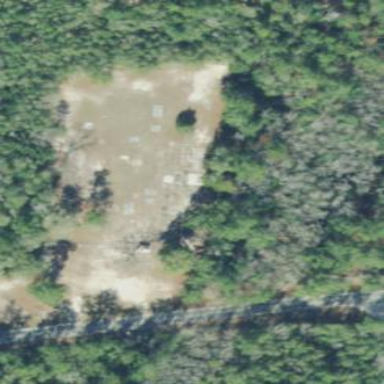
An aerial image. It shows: Cemetery.